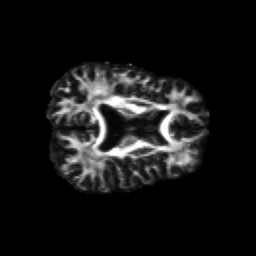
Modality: FA
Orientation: axial
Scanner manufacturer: siemens
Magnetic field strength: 3 T
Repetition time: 8.8 s
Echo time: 0.085 s